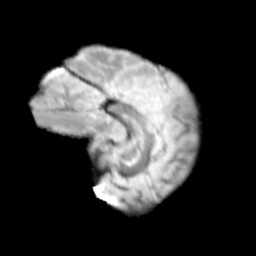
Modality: T2w
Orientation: sagittal
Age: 14
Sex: female
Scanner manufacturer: siemens
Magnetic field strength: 3 T
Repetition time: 3.8 s
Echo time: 0.07 s